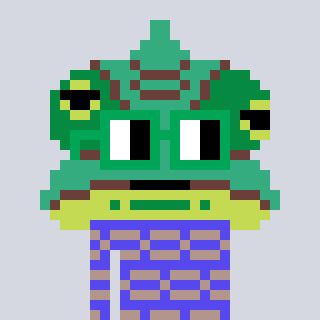
a pixel art character with square green glasses, a chameleon-shaped head and a computerblue-colored body on a cool background